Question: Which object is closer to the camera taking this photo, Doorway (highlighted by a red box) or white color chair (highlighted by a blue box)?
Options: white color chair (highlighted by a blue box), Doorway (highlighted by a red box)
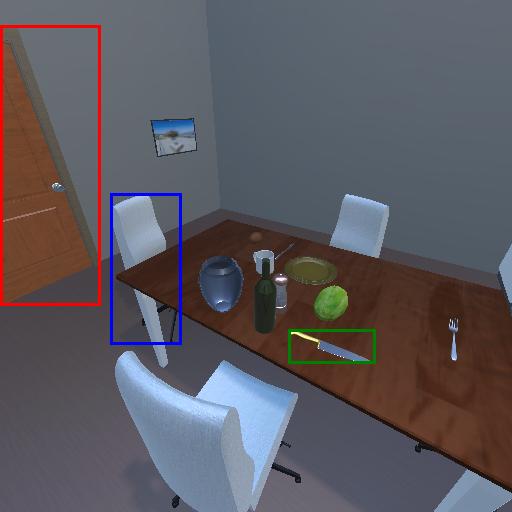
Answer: white color chair (highlighted by a blue box)